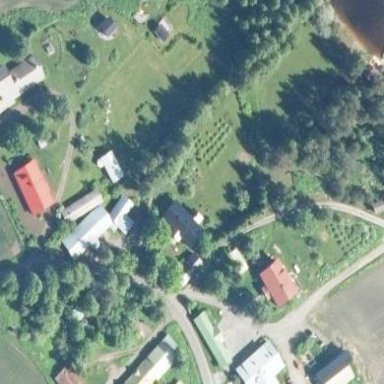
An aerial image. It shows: Farmyard area.